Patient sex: M
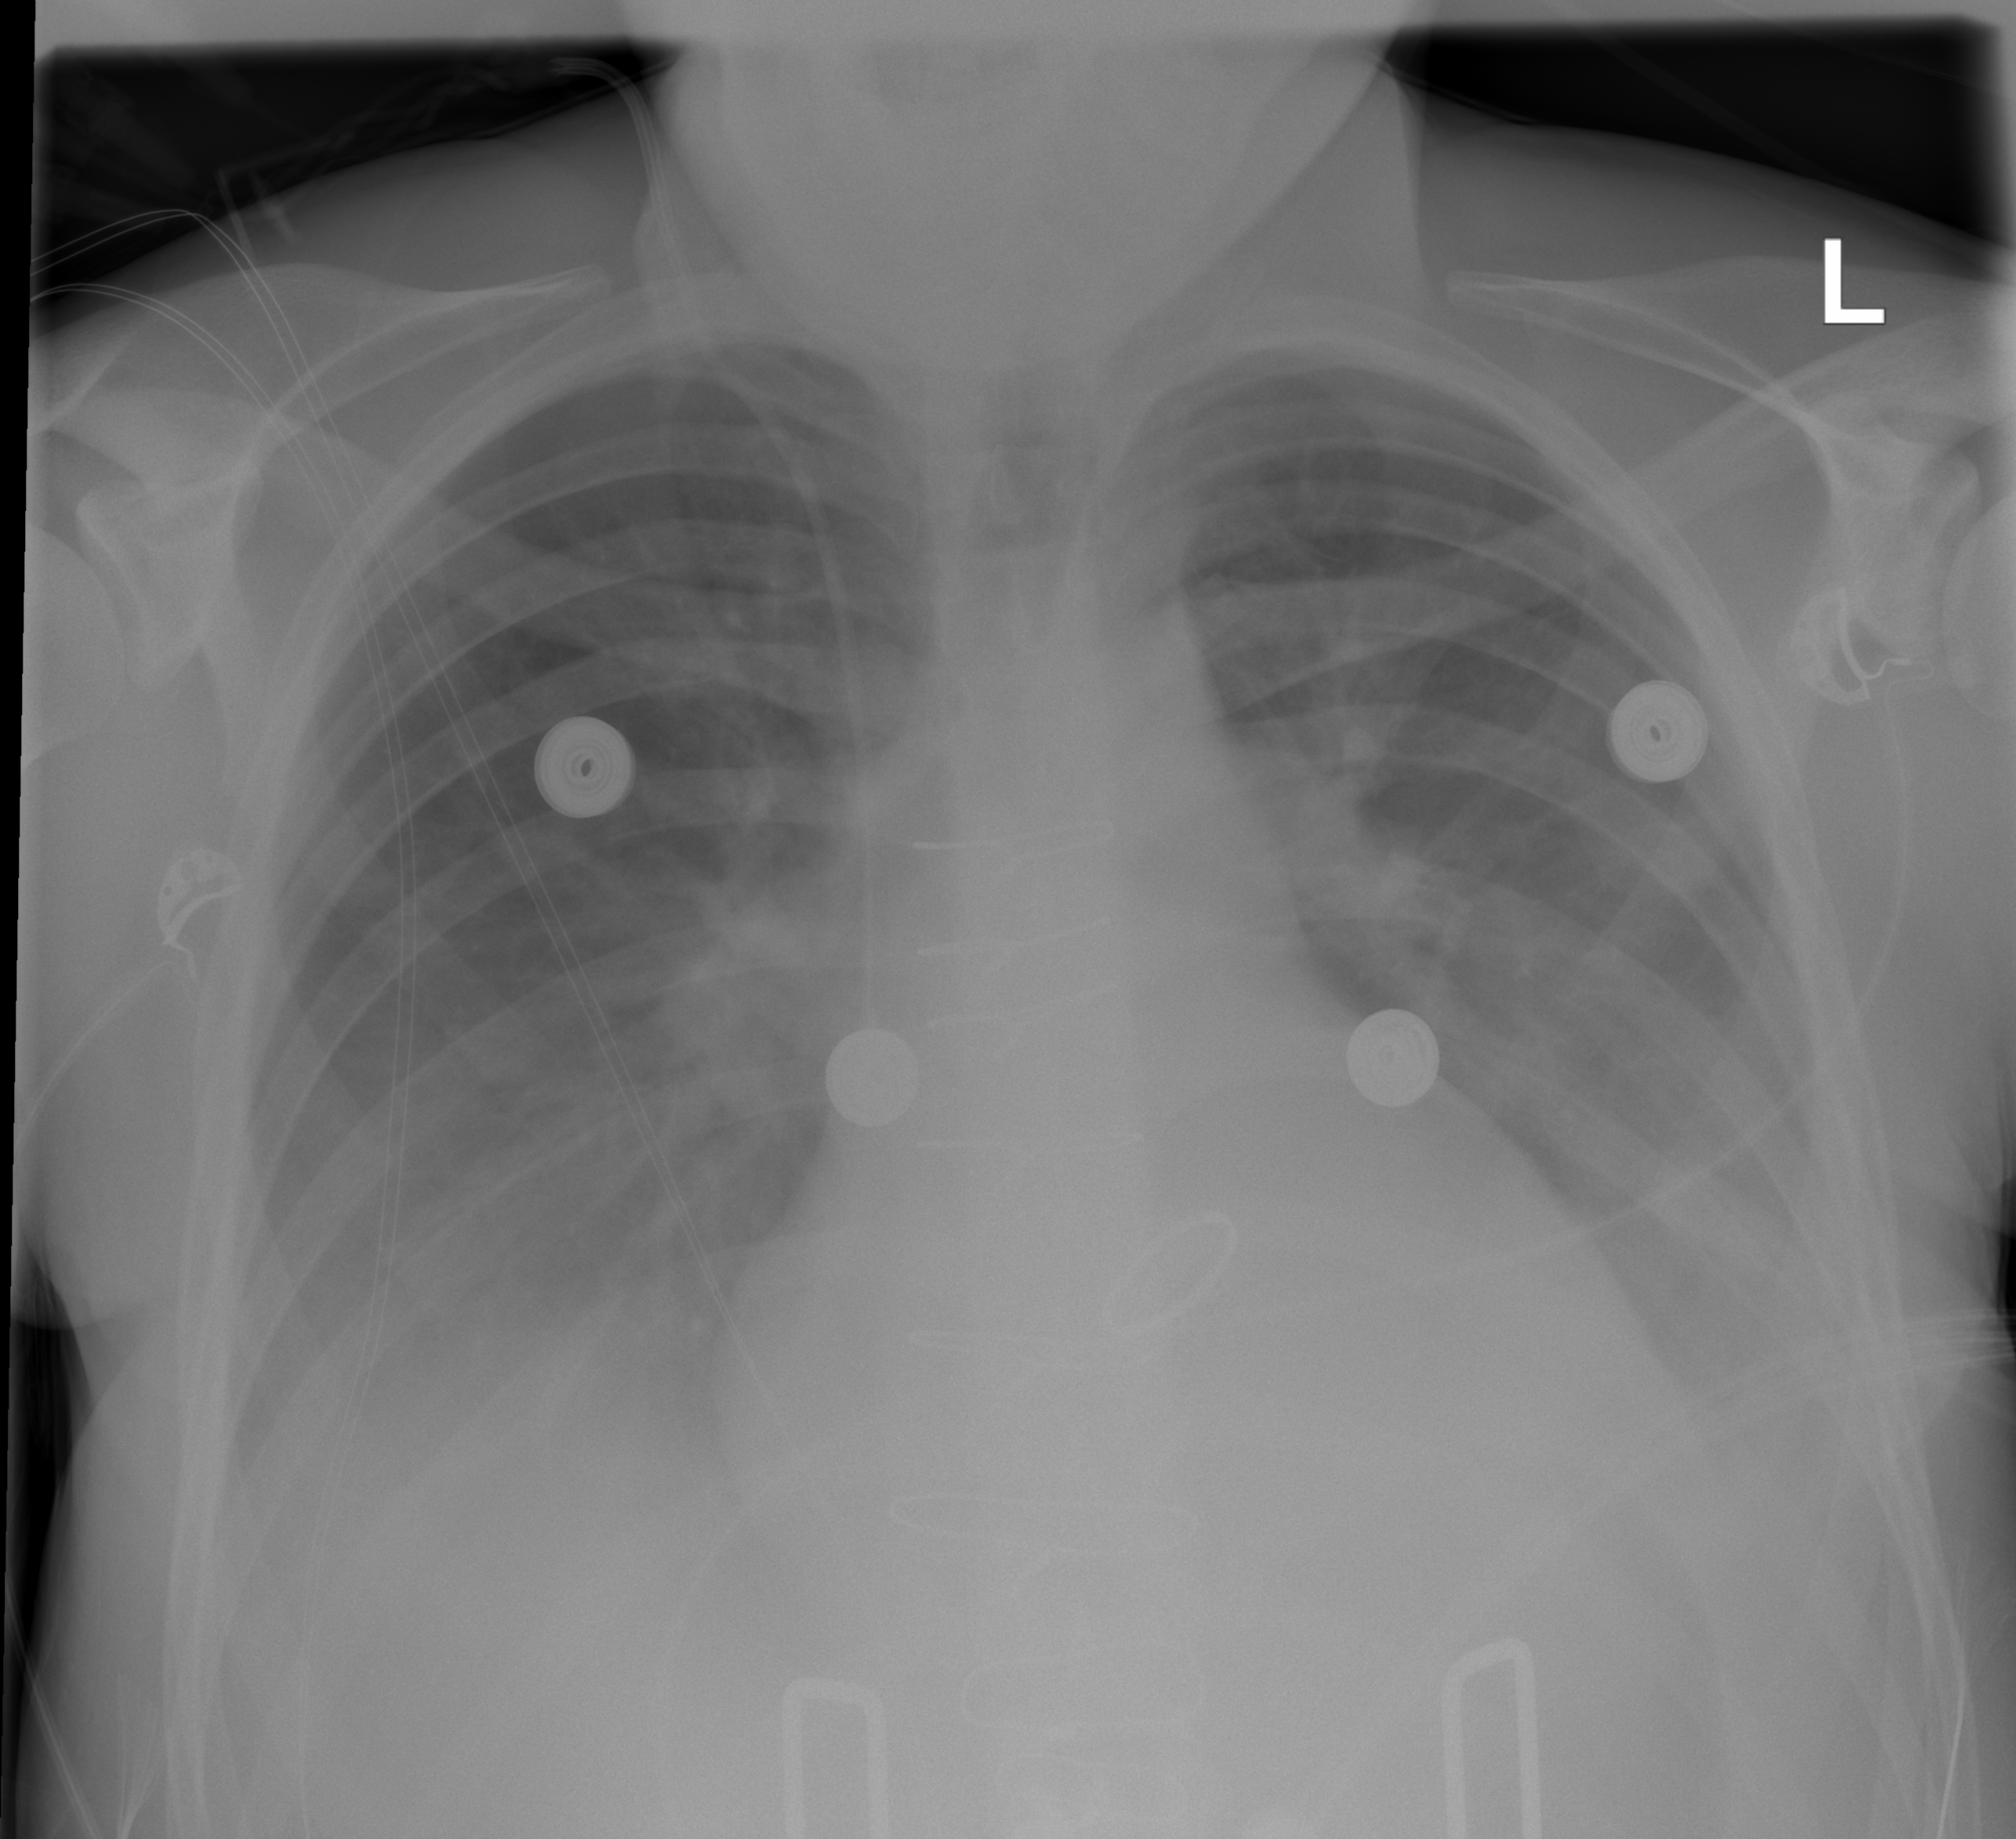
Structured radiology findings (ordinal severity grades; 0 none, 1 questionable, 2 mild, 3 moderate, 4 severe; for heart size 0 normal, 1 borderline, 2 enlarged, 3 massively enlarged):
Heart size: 2
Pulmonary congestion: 0
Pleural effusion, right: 3
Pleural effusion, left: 3
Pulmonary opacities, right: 0
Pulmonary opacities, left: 0
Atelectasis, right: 2
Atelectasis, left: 2